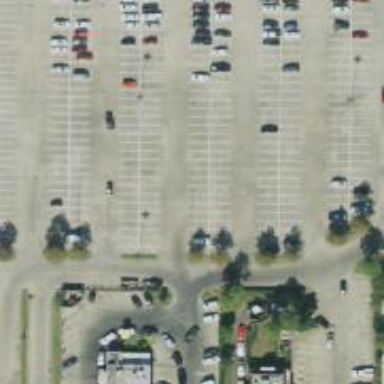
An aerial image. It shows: Parking space is available.